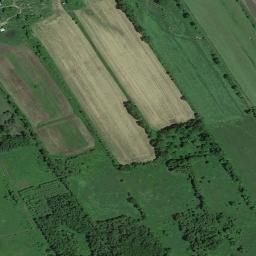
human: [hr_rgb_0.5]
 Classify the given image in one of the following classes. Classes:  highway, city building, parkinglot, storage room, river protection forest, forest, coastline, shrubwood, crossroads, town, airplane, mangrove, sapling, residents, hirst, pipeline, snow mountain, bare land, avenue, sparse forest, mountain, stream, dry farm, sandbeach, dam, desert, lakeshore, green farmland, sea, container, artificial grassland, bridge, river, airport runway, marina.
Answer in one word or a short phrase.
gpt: green farmland